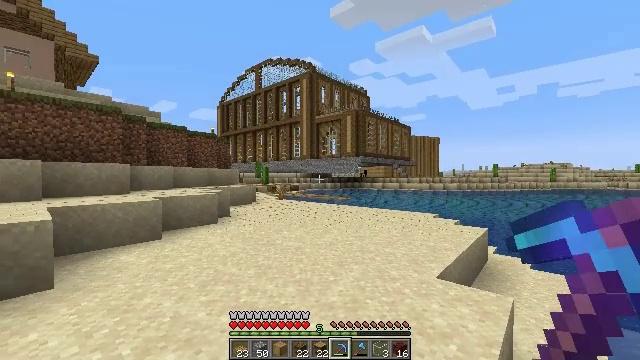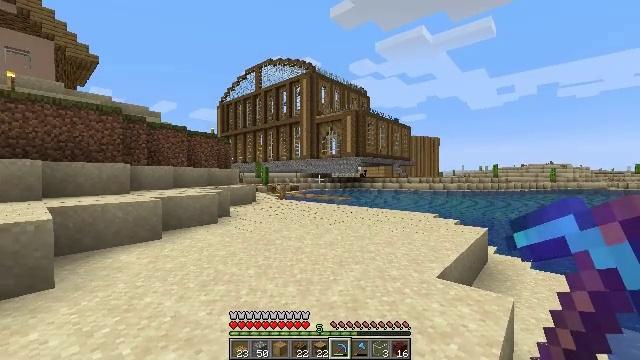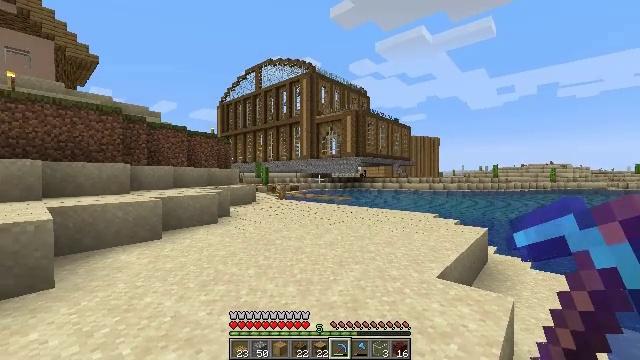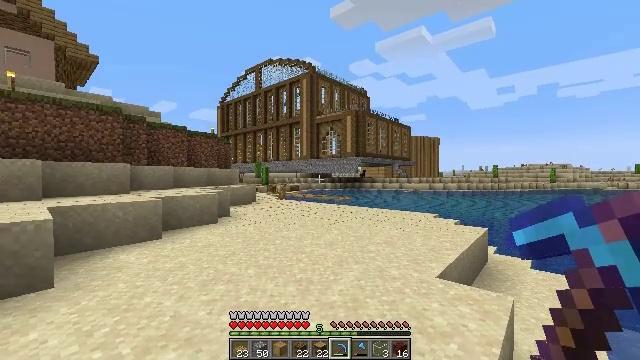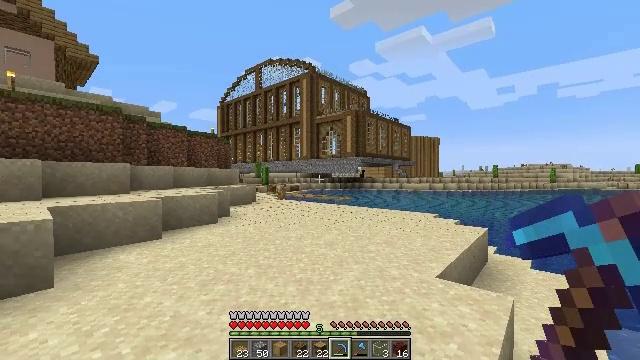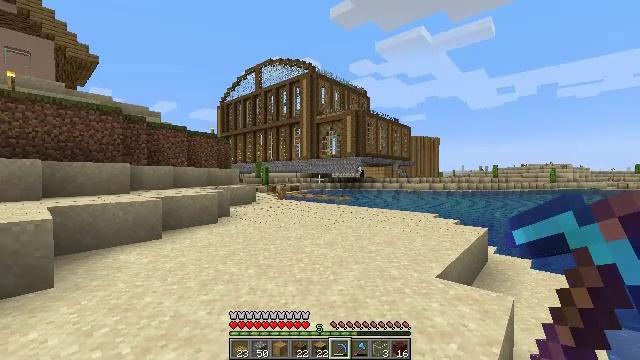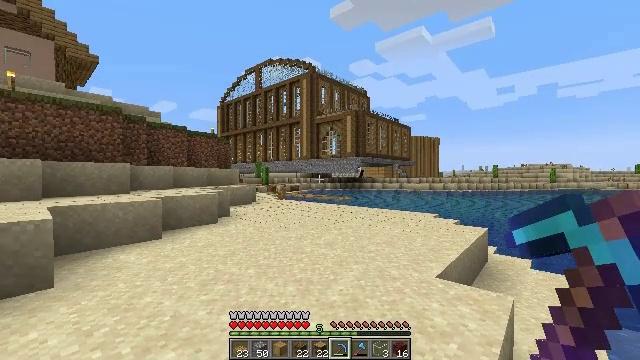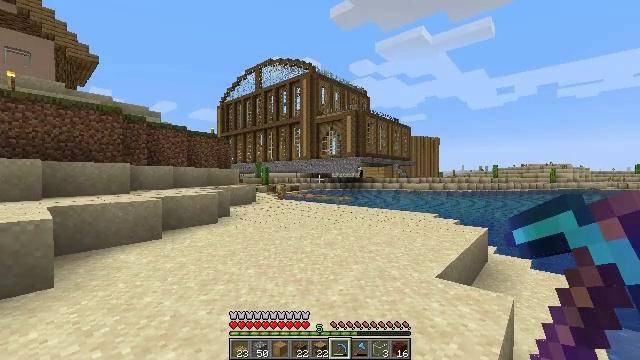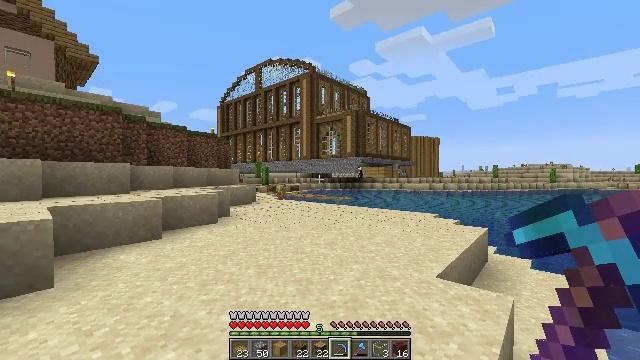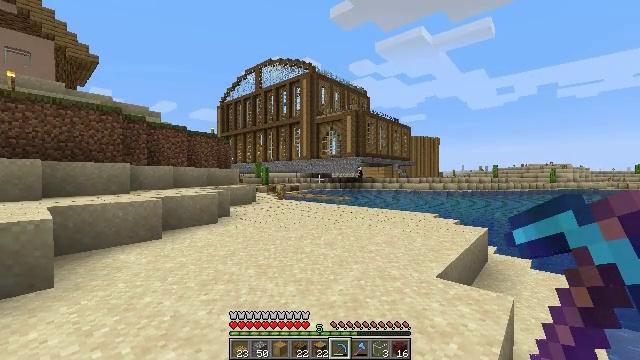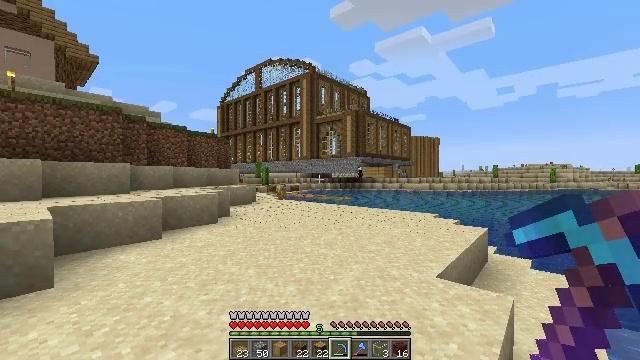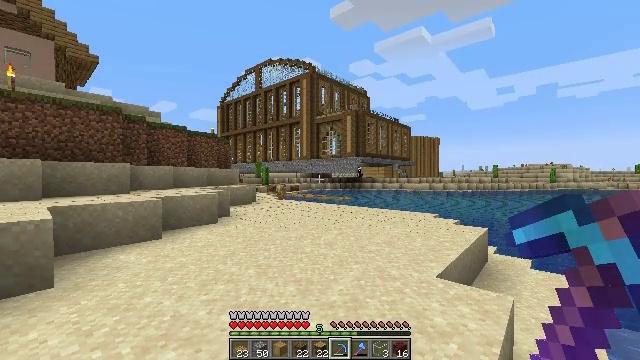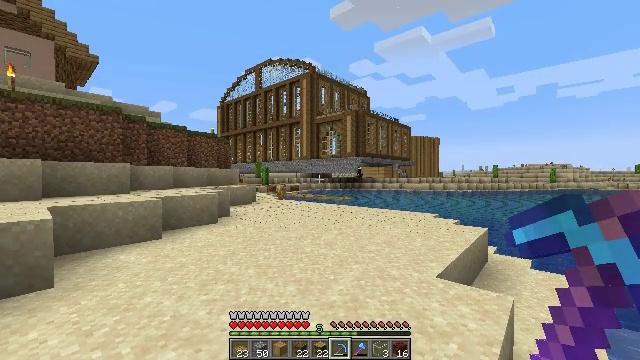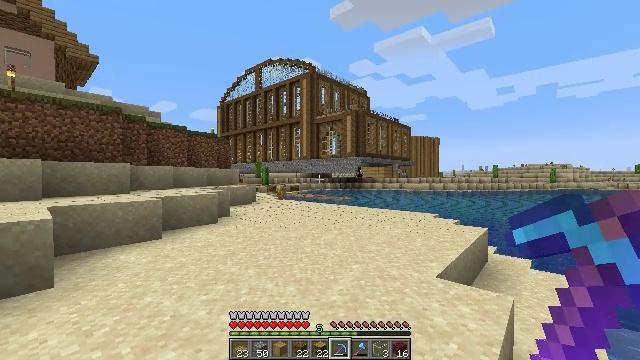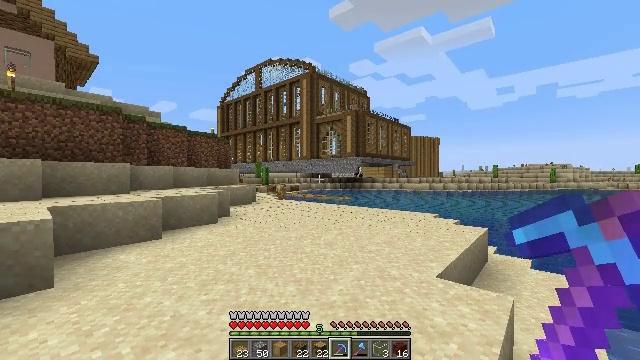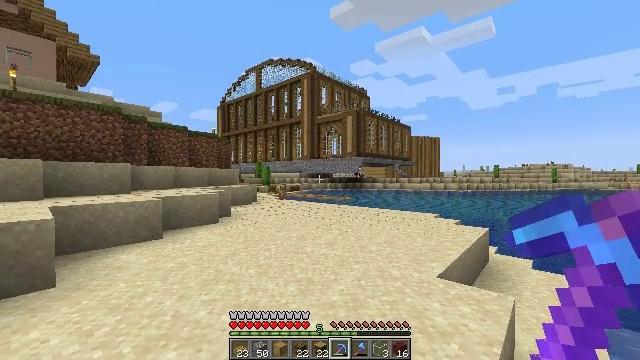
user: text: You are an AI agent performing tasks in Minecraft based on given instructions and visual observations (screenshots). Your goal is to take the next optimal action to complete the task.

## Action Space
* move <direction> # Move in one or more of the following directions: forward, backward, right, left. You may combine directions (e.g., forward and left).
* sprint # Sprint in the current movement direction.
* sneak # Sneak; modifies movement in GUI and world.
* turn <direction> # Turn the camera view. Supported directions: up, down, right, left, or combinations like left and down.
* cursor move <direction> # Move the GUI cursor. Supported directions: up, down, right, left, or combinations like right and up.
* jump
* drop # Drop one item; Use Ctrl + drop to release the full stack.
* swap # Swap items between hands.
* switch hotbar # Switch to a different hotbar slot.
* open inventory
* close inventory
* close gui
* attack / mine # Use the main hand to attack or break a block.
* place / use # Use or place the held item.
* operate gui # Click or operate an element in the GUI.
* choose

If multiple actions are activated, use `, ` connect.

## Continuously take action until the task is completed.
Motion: motion action
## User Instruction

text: Break the potato plant to gather potatoes.
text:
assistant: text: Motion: no_op
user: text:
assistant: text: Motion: no_op
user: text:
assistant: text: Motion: no_op
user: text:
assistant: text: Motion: no_op
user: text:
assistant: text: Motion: no_op
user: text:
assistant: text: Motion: no_op
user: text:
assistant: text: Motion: no_op
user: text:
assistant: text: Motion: no_op
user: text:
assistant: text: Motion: no_op
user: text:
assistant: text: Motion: no_op
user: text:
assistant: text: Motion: no_op
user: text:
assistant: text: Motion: no_op
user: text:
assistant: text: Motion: no_op
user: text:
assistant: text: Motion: no_op
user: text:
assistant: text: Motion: no_op
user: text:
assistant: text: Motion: no_op
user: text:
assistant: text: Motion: no_op
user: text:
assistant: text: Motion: no_op
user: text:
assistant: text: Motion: no_op
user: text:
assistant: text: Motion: no_op
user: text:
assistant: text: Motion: turn left
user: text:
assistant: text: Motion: no_op
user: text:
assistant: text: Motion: no_op
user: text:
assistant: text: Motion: no_op
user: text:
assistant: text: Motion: no_op
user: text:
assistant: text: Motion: no_op
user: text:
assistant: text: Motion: no_op
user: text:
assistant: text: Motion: no_op
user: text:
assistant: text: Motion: no_op
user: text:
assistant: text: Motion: no_op